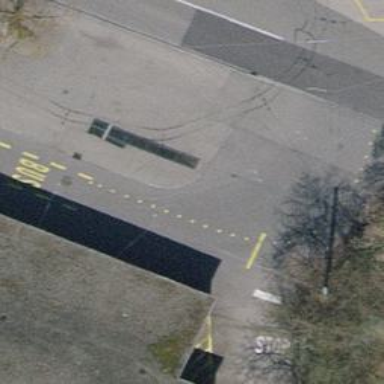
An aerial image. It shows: Asphalt service road with trolley wires above.